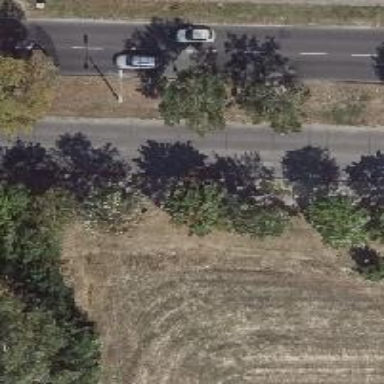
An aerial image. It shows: Beautiful avenue lined with deciduous broadleaved trees.